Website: apple
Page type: customer-info-address
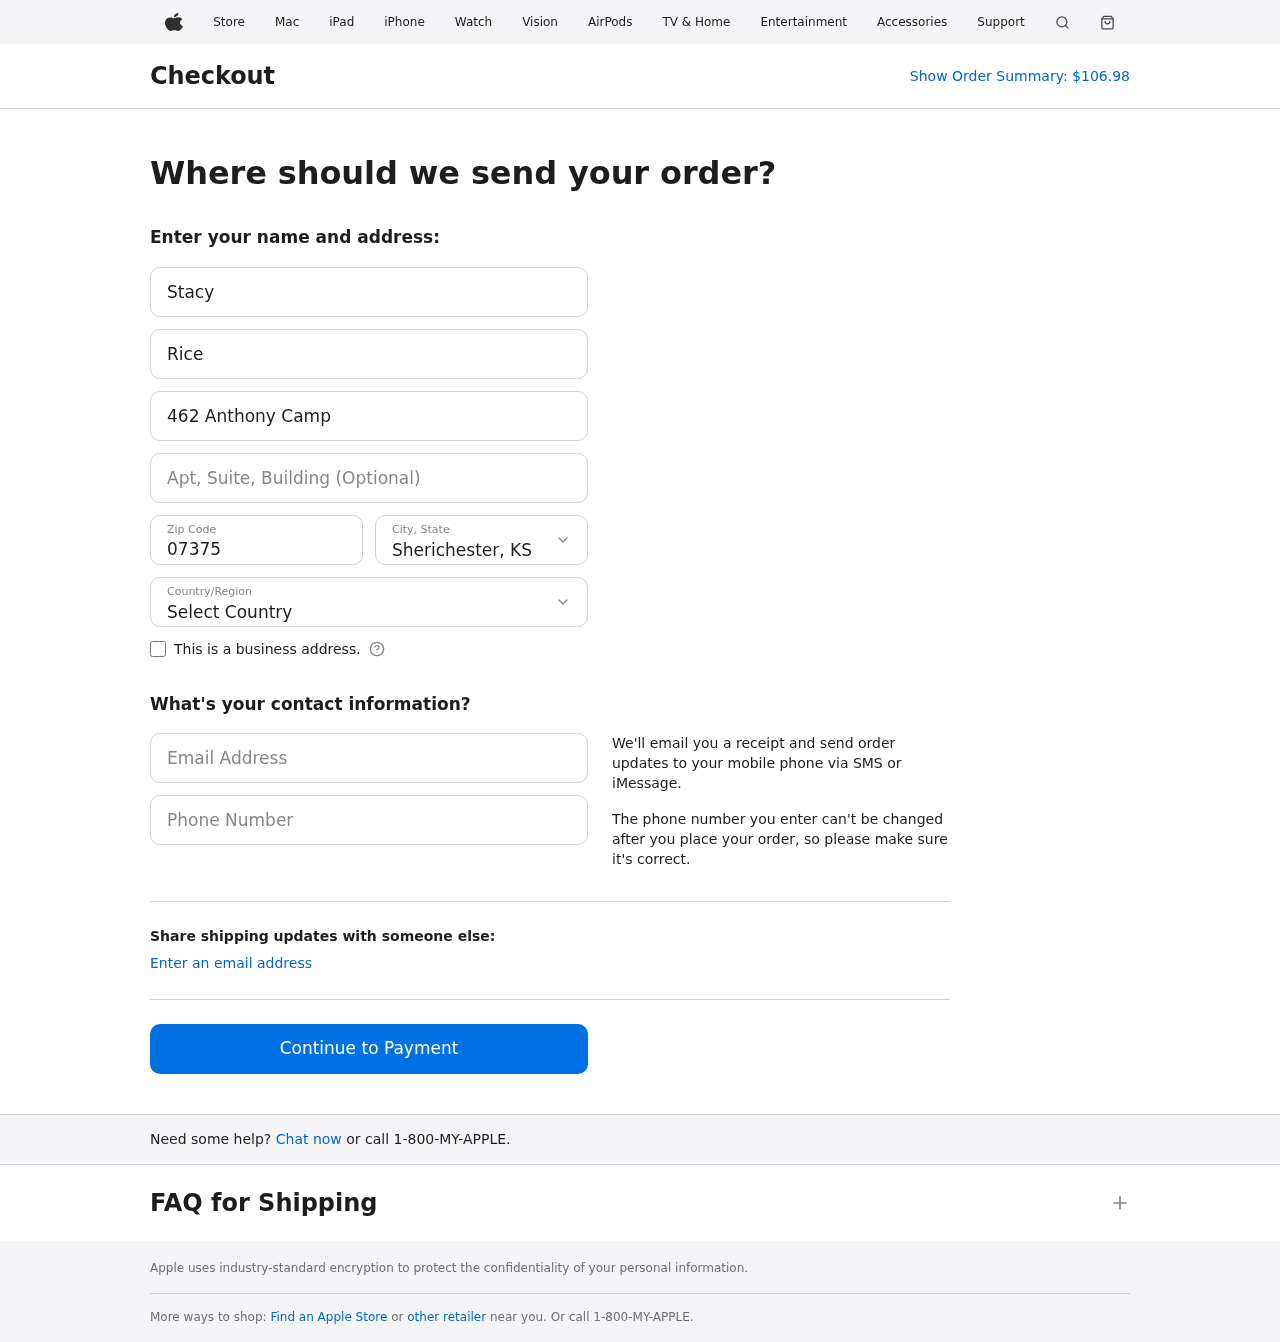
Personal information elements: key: PII_CITY_STATE
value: Sherichester, KS
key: PII_COUNTRY
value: United States
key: PII_EMAIL
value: stacyrice@hotmail.com
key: PII_FIRSTNAME
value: Stacy
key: PII_LASTNAME
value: Rice
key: PII_PHONE
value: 2033382869
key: PII_POSTCODE
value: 07375
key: PII_STREET
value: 462 Anthony Camp
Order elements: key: ORDER_TOTAL
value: $106.98